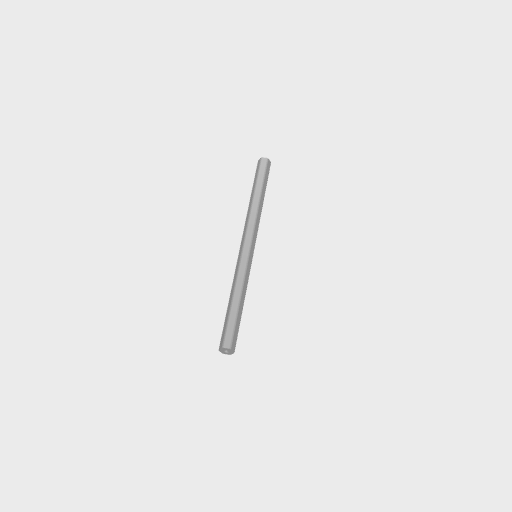
Part: Shaft12ROD192